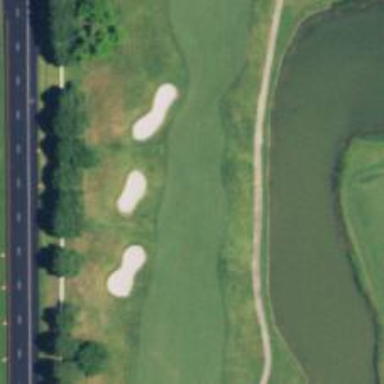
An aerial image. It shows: Golf hole.